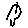
Label: bird